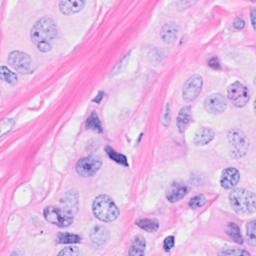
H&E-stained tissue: Breast